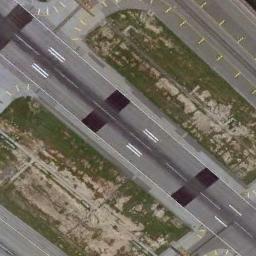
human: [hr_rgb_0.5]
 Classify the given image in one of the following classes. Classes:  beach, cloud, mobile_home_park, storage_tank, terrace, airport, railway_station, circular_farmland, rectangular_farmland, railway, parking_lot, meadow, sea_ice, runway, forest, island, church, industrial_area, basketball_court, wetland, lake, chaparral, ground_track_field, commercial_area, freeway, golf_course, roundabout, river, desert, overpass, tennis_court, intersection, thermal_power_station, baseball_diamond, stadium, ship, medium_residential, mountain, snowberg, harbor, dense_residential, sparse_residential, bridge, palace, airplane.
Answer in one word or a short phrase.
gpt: runway